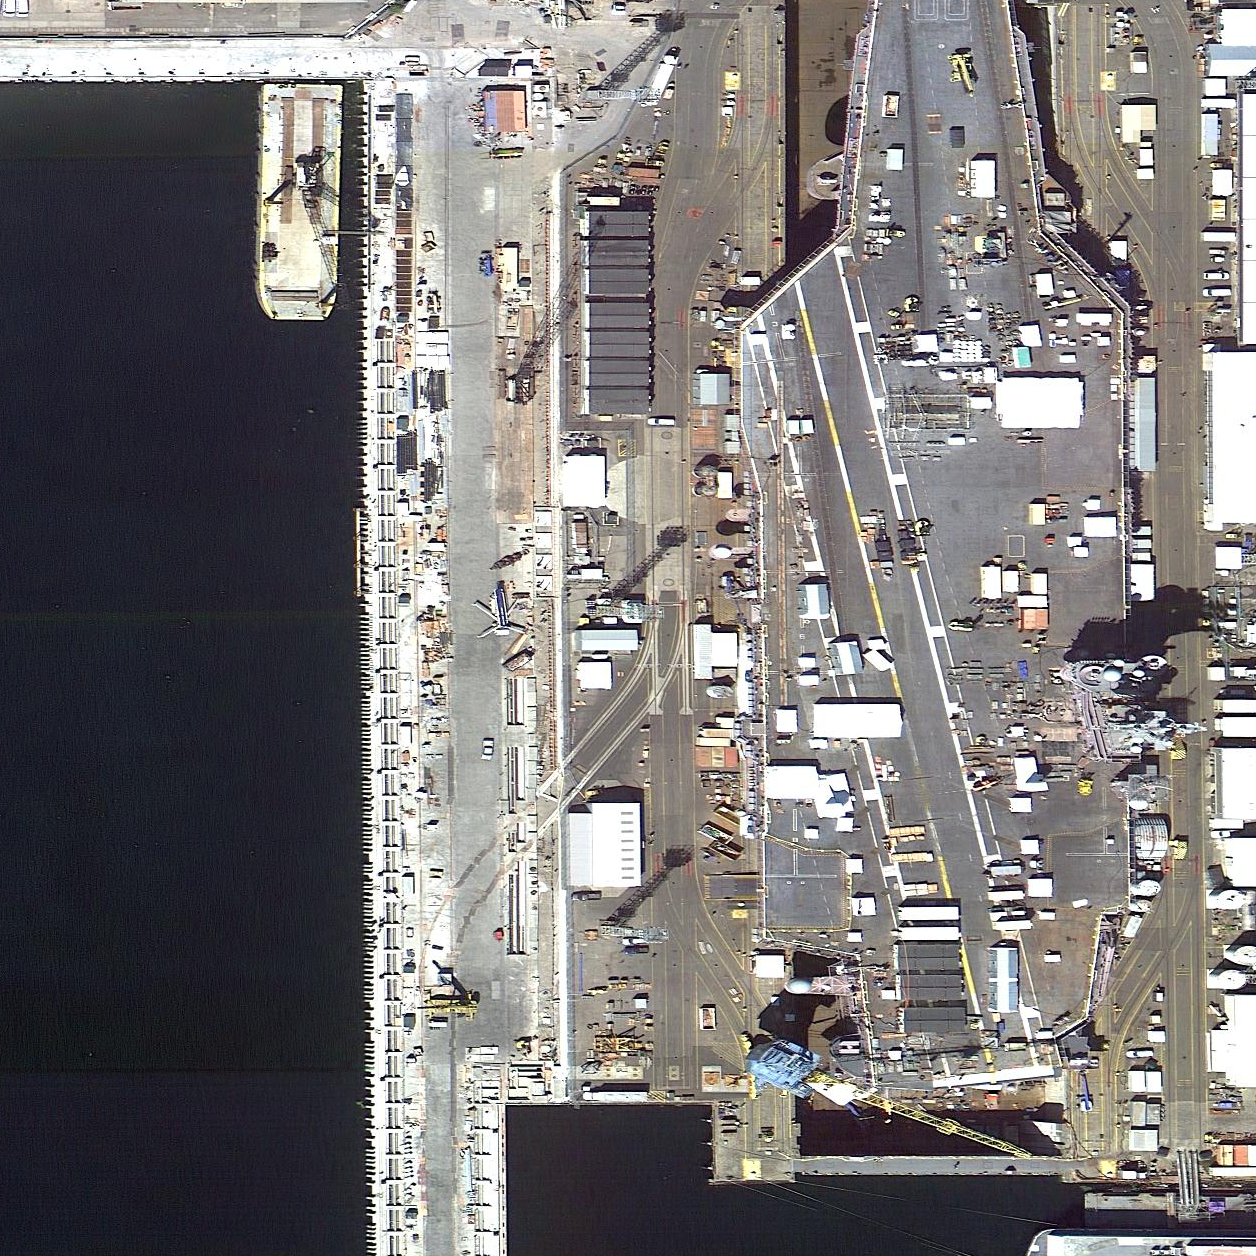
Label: aircraft_carrier